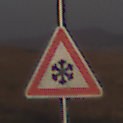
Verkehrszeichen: SchneeOderEisglaette
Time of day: SunriseSunset
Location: Outdoor (Nature)
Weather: PartlyCloudy
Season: NotSpecified
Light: Natural